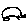
Label: car